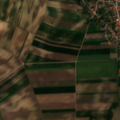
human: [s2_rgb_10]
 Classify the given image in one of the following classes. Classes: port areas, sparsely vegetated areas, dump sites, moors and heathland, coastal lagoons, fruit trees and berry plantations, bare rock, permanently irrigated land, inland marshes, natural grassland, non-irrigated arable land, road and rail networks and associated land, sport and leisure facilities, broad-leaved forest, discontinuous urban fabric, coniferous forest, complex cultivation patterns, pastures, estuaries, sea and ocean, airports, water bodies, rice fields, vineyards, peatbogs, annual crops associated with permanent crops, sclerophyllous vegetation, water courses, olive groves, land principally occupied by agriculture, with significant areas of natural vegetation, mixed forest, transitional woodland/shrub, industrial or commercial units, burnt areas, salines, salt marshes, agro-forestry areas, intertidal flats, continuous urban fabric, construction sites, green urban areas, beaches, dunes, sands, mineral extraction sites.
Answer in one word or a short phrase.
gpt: discontinuous urban fabric, non-irrigated arable land, land principally occupied by agriculture, with significant areas of natural vegetation